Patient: sex F, age 49
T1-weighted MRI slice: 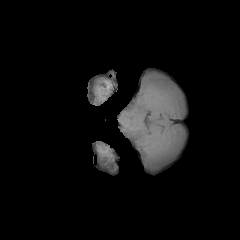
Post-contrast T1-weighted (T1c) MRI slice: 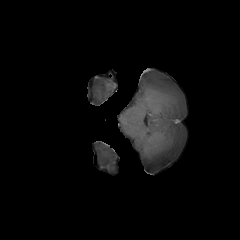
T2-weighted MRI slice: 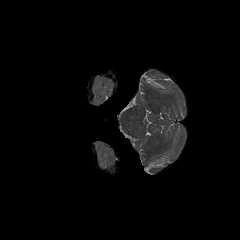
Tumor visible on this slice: no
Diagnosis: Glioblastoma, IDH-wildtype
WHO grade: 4